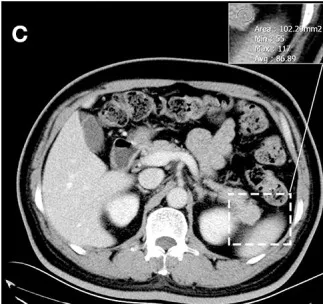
Unenhanced CT showed the mass to be isoattenuating and barely perceptible. And moderate heterogeneous enhancement in the portal.
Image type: radiology (ct)